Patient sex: M
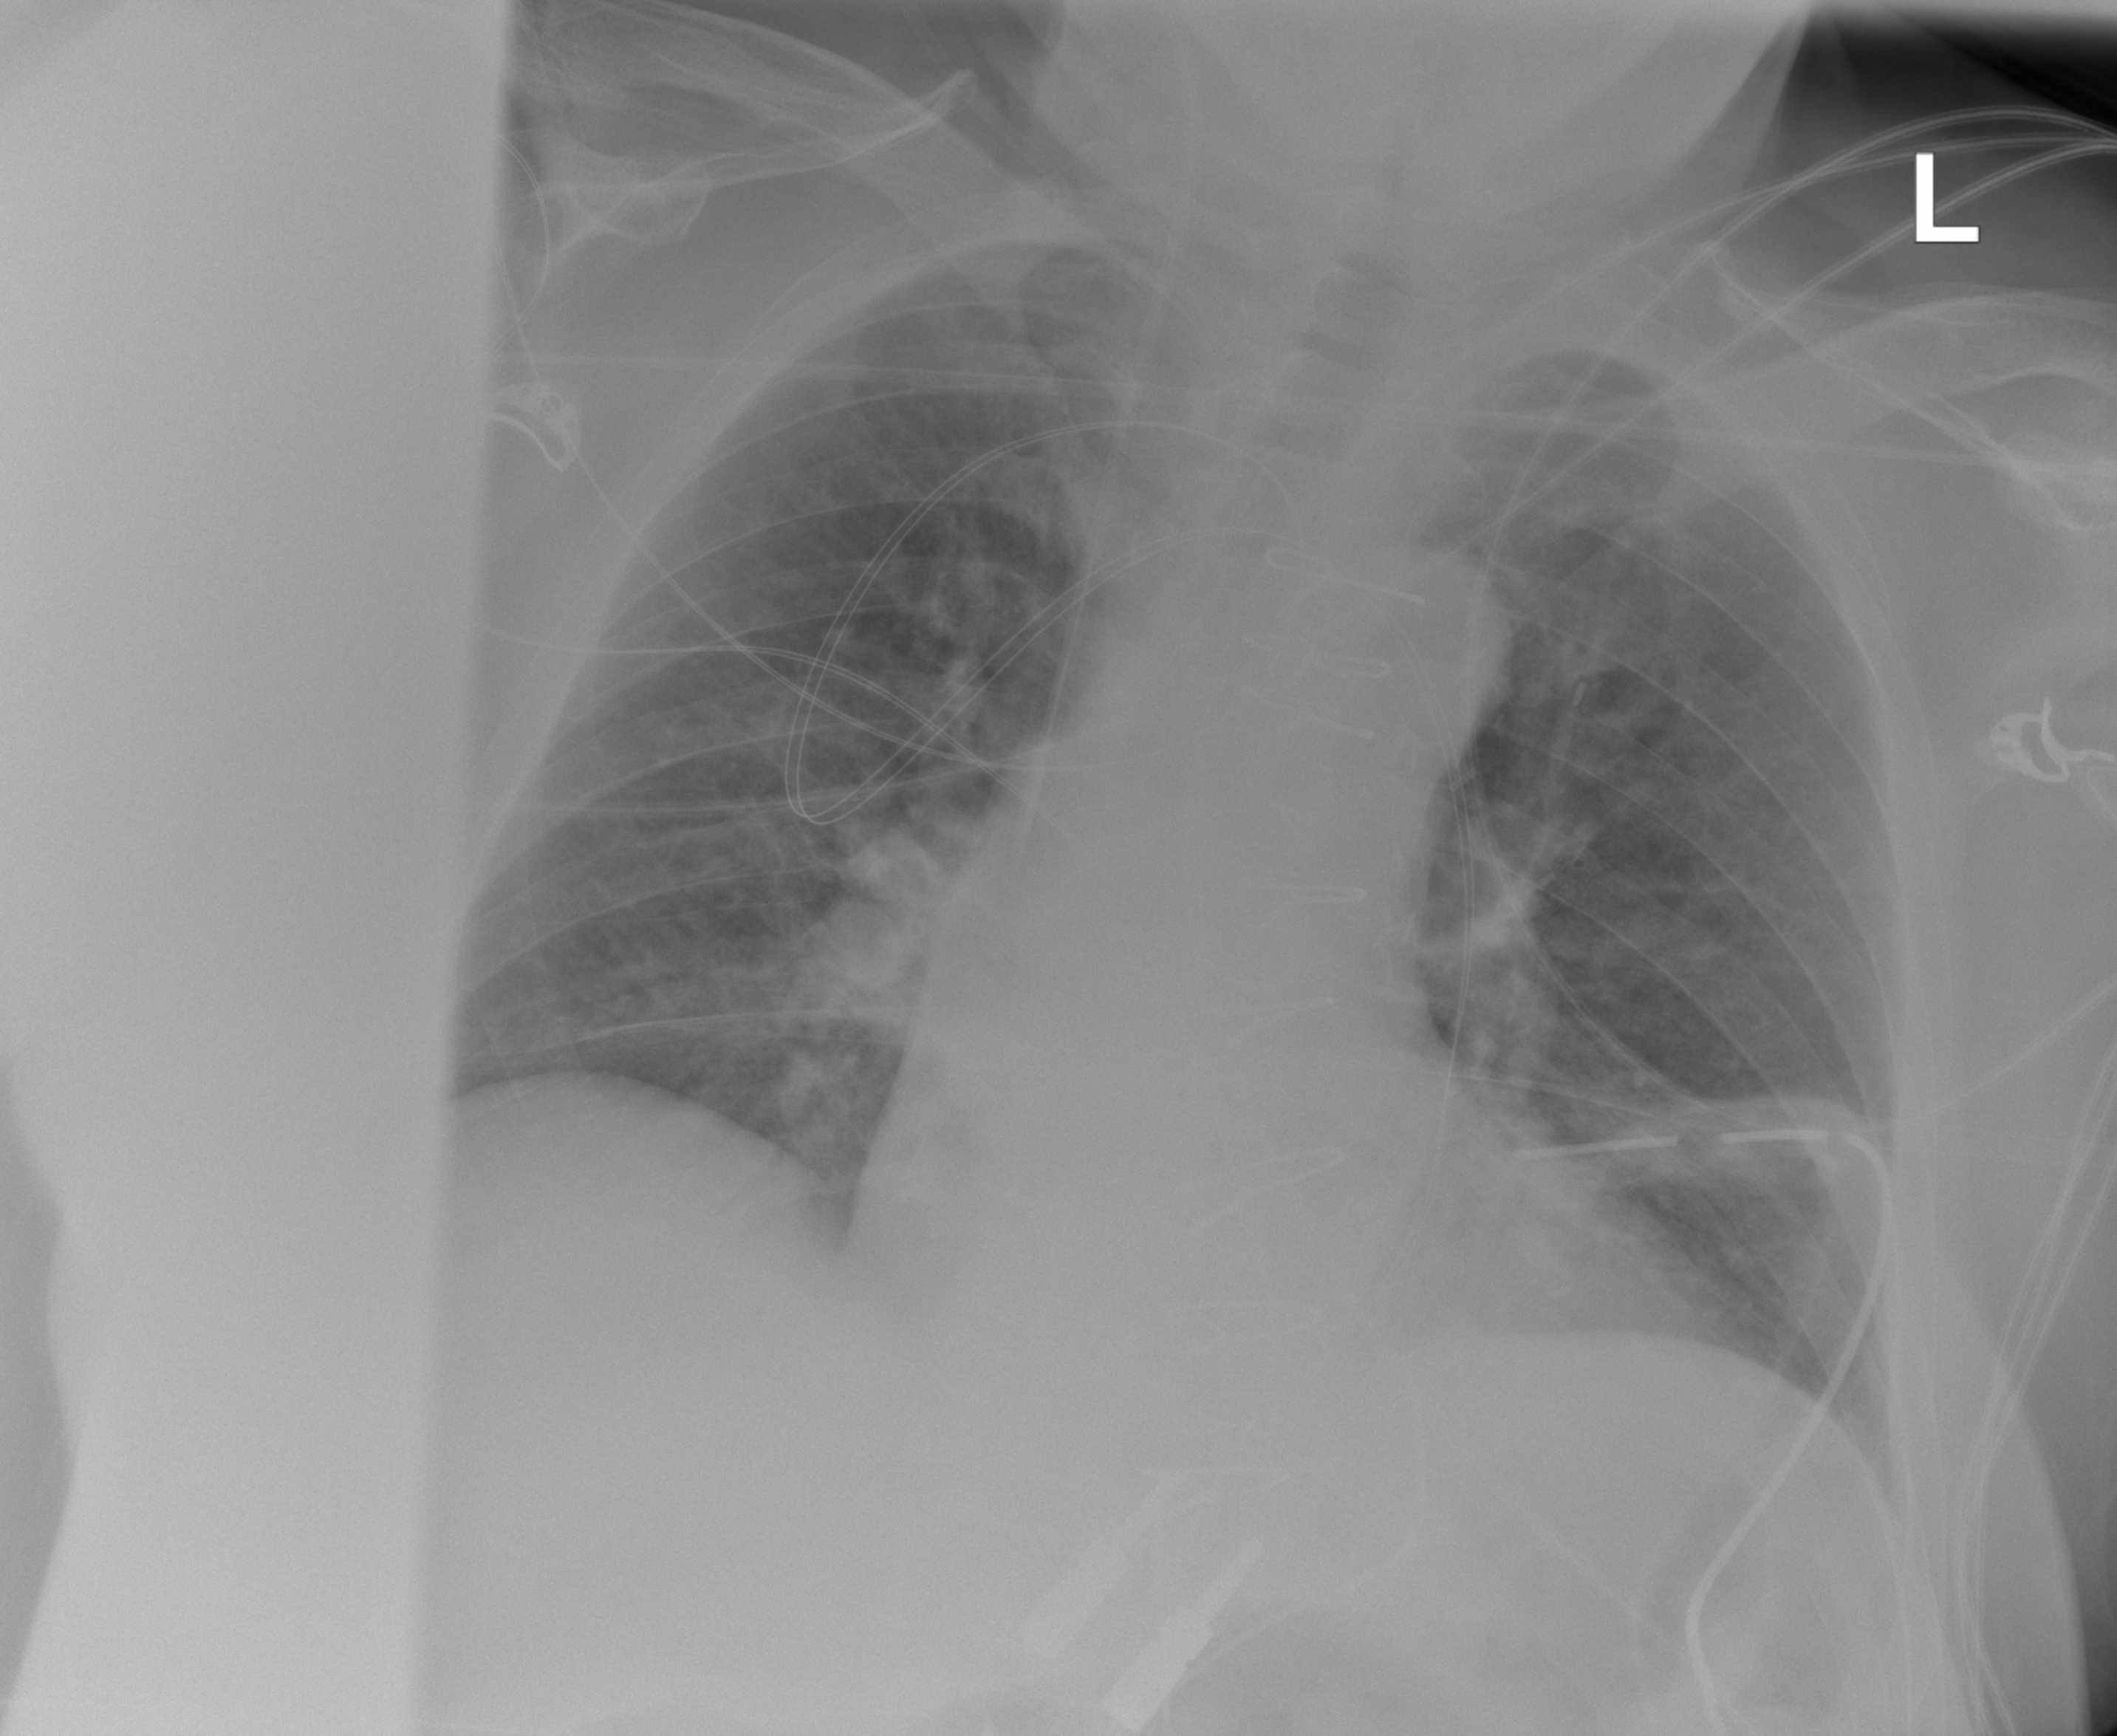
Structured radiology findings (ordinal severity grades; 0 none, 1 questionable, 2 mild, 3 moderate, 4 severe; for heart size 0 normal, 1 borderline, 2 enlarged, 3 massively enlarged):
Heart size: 0
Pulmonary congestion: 0
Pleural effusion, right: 0
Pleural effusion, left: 0
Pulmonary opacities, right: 0
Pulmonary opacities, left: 0
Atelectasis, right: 2
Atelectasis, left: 0